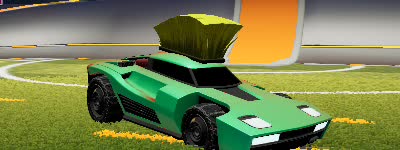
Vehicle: breakout